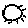
Label: sun